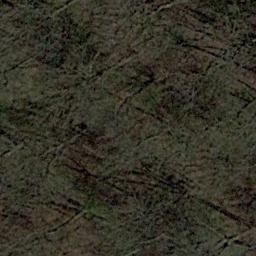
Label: forest